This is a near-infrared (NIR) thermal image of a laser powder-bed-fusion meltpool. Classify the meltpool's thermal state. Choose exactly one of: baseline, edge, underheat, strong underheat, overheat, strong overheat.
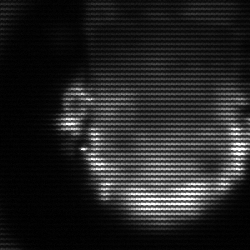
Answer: baseline